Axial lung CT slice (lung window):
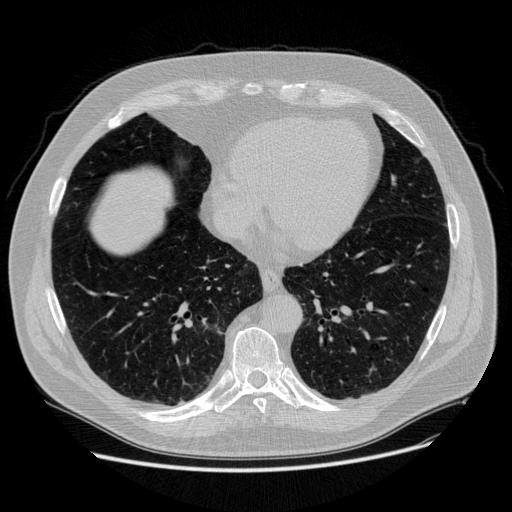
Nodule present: no